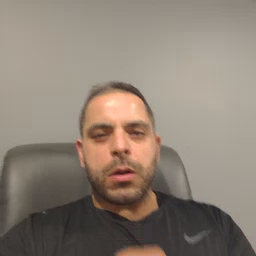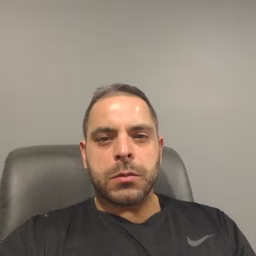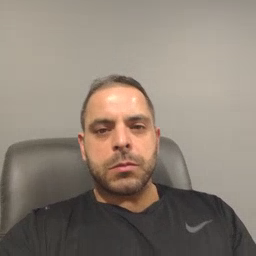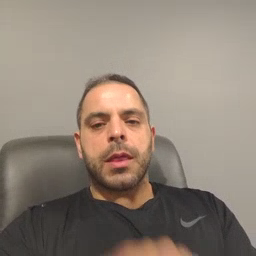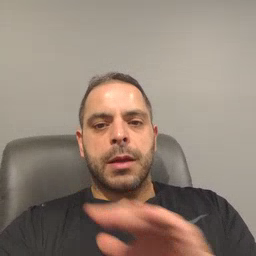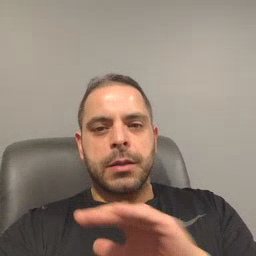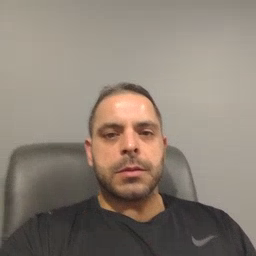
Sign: clean